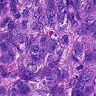
Metastatic tissue present: yes